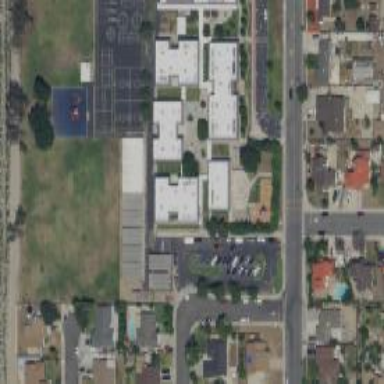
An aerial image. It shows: School.